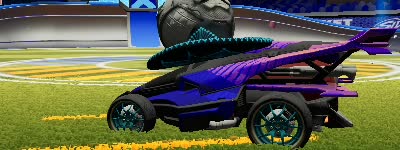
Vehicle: aftershock